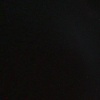
Label: space